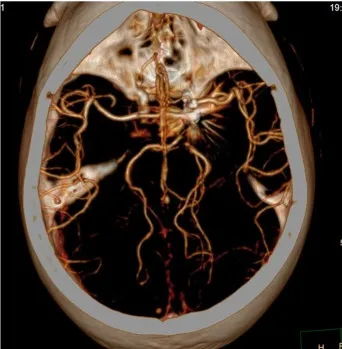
CTA performed 2 hours later indicated no occlusion of the right ICA (A,B).
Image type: radiology (ct)